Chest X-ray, AP view. Patient: 58 years old, sex M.
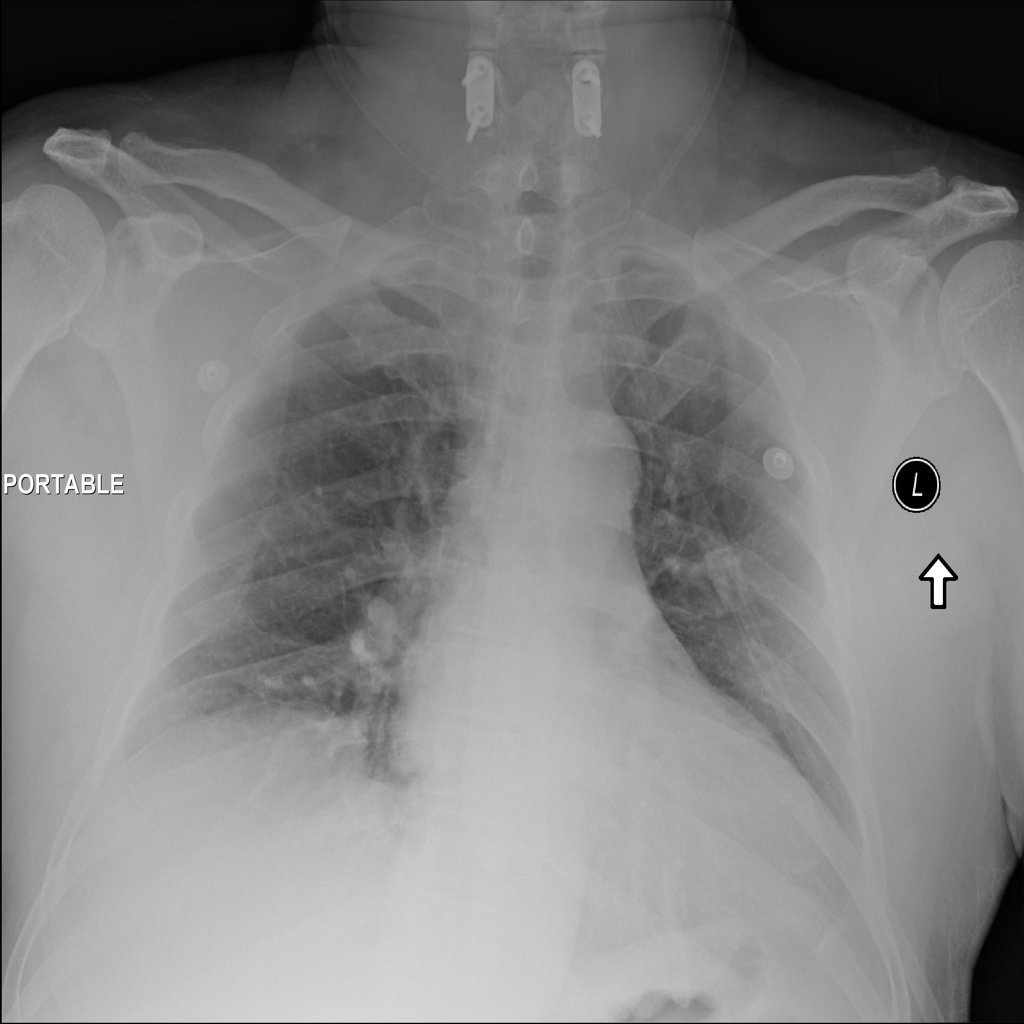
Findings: Consolidation